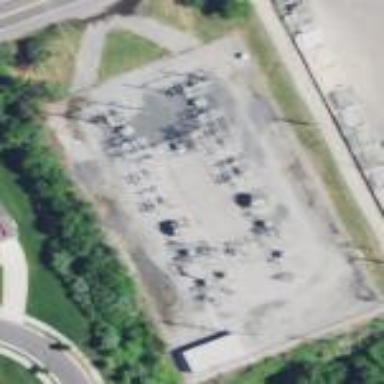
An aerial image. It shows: Distribution-level power substation.